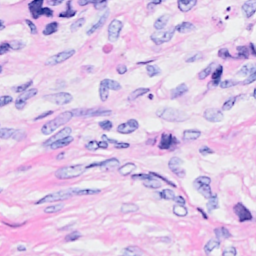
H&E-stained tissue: Breast